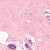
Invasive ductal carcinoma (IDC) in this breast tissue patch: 0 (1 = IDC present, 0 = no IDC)